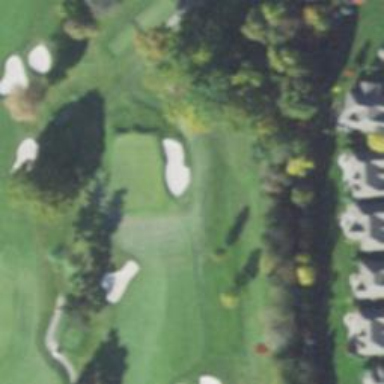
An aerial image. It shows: View of golf hole.